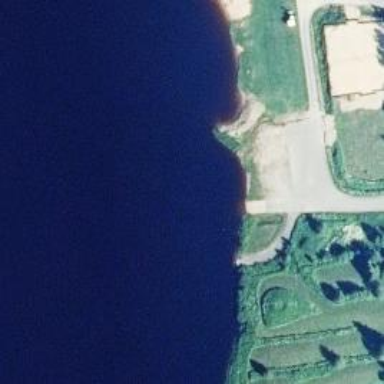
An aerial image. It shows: Slipway on leisure land.